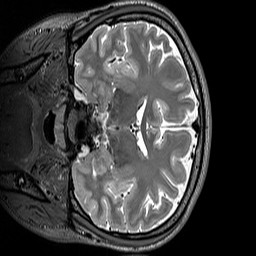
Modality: T2w
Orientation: coronal
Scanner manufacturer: siemens
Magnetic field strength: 3 T
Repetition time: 3.2 s
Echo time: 0.406 s